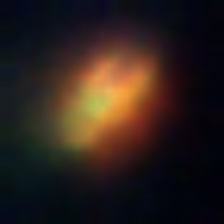
Taxon: NanoPlankton
Group: Other